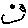
Label: smiley face